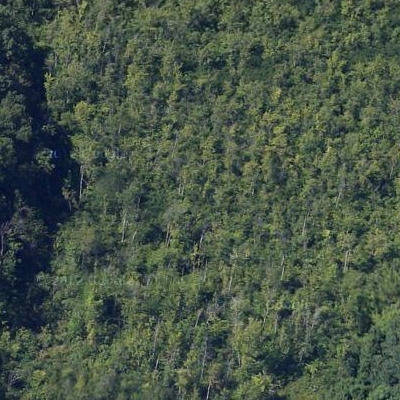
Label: eForest